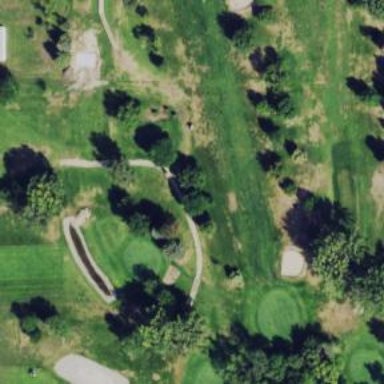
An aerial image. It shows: Pathway for golfing.